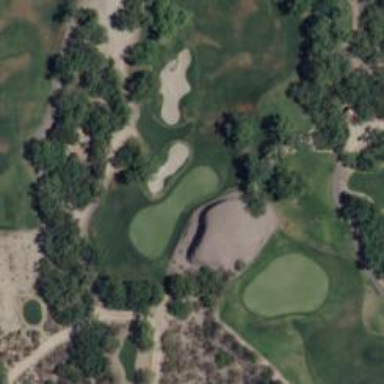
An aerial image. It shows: View of golf hole.